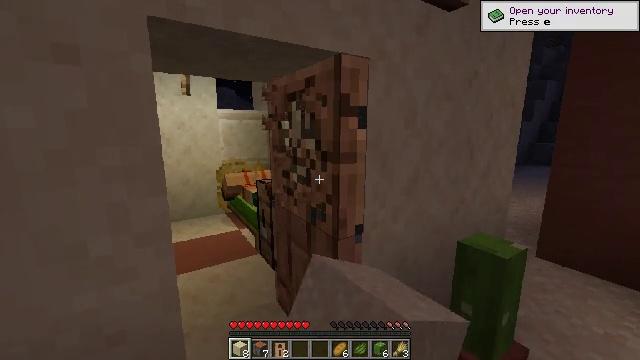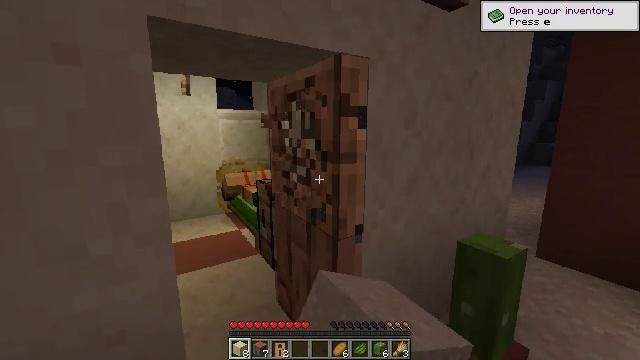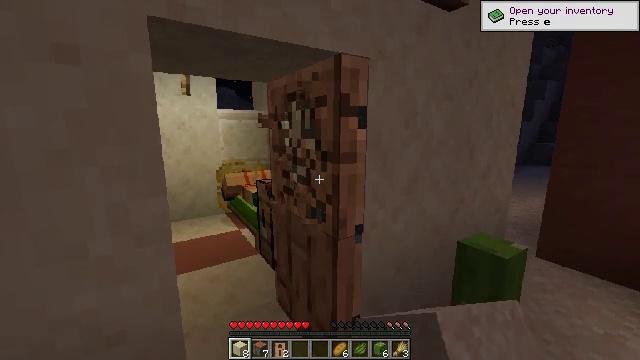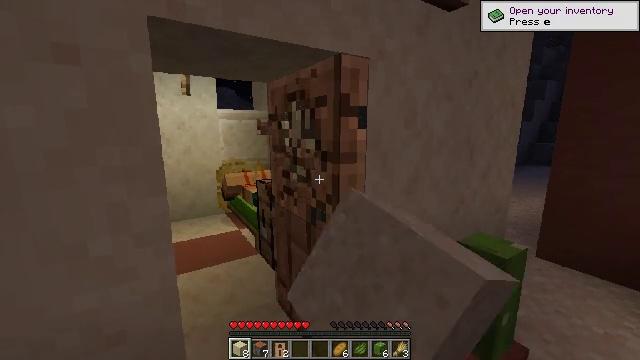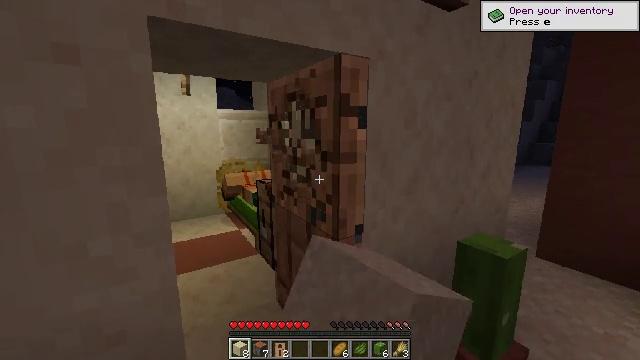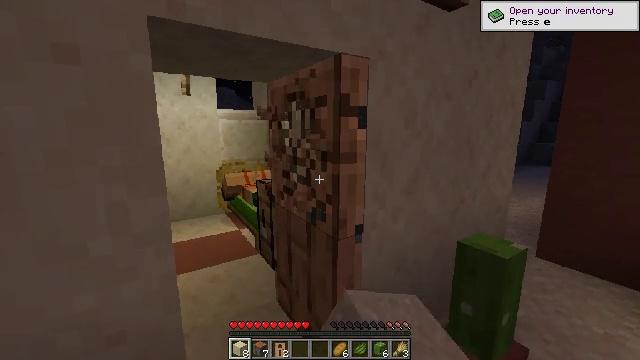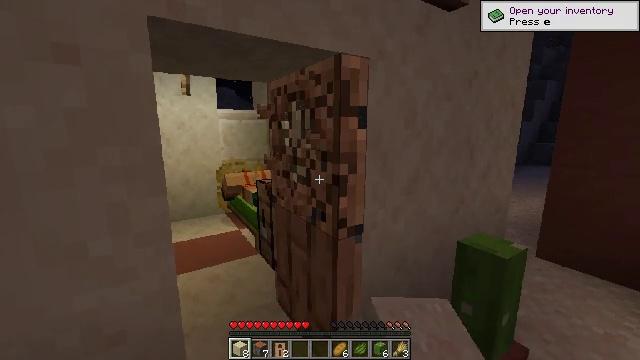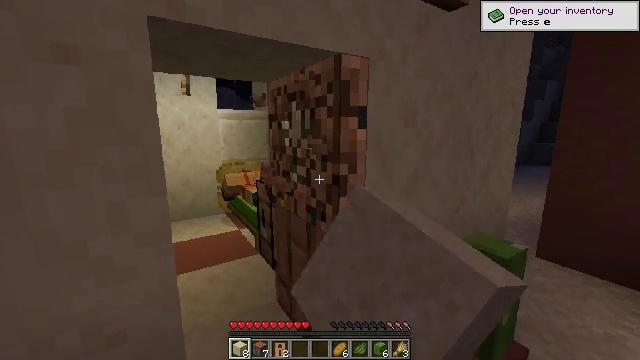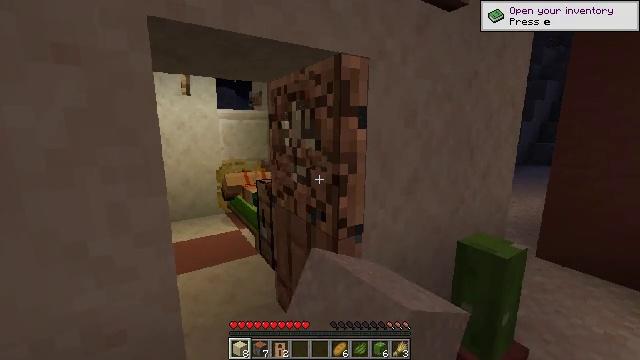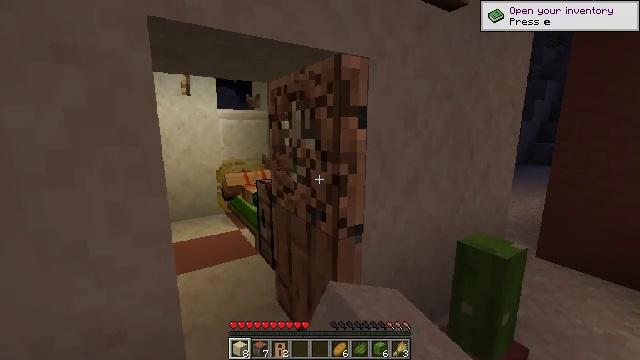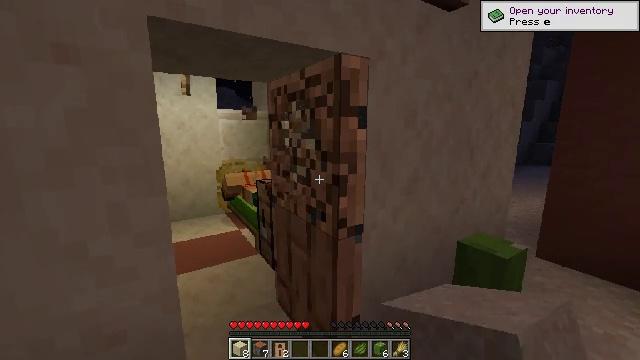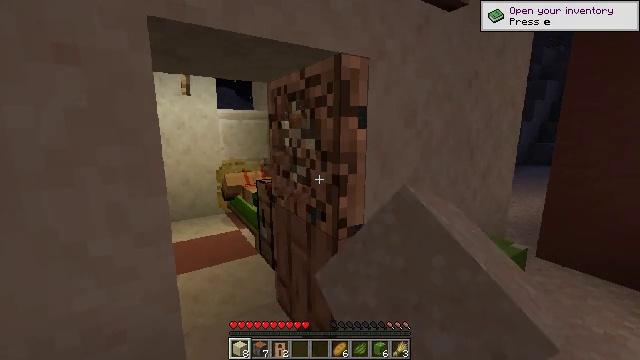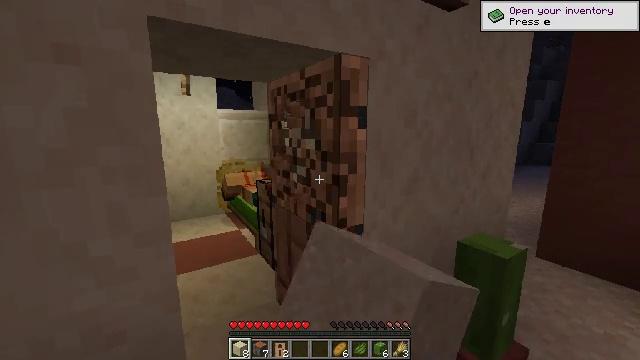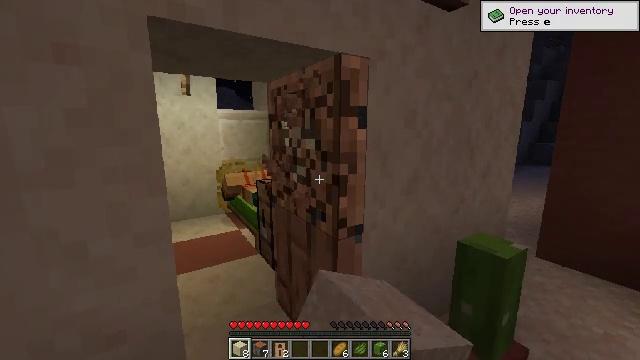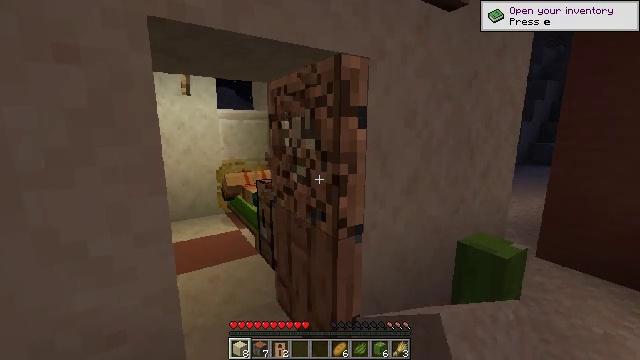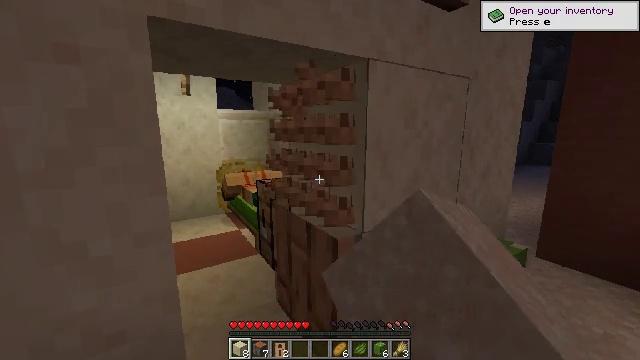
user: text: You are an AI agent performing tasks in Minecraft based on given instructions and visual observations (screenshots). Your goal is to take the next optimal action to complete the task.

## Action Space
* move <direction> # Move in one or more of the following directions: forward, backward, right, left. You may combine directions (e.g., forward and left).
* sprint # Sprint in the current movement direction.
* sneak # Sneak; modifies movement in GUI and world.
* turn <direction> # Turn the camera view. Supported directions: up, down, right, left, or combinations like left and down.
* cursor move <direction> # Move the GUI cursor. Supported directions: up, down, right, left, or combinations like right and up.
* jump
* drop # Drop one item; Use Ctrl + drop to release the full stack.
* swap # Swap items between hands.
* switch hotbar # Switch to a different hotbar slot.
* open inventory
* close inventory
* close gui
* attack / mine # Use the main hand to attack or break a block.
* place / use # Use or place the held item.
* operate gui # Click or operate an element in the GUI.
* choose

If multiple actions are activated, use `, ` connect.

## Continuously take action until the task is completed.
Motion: motion action
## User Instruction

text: Gather the jungle door by mining it.
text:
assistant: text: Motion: attack / mine
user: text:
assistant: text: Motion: attack / mine
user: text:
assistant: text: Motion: attack / mine
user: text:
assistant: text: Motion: attack / mine
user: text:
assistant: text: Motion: attack / mine
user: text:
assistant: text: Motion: attack / mine
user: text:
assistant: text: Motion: attack / mine
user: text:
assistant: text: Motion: attack / mine
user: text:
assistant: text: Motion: attack / mine
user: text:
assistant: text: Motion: attack / mine
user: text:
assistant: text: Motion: attack / mine
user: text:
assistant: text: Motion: attack / mine
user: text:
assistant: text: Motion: attack / mine
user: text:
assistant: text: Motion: attack / mine
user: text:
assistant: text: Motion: attack / mine
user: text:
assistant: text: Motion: attack / mine
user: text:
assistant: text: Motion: attack / mine
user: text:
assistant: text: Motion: attack / mine
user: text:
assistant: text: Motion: attack / mine
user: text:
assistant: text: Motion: attack / mine